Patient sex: F
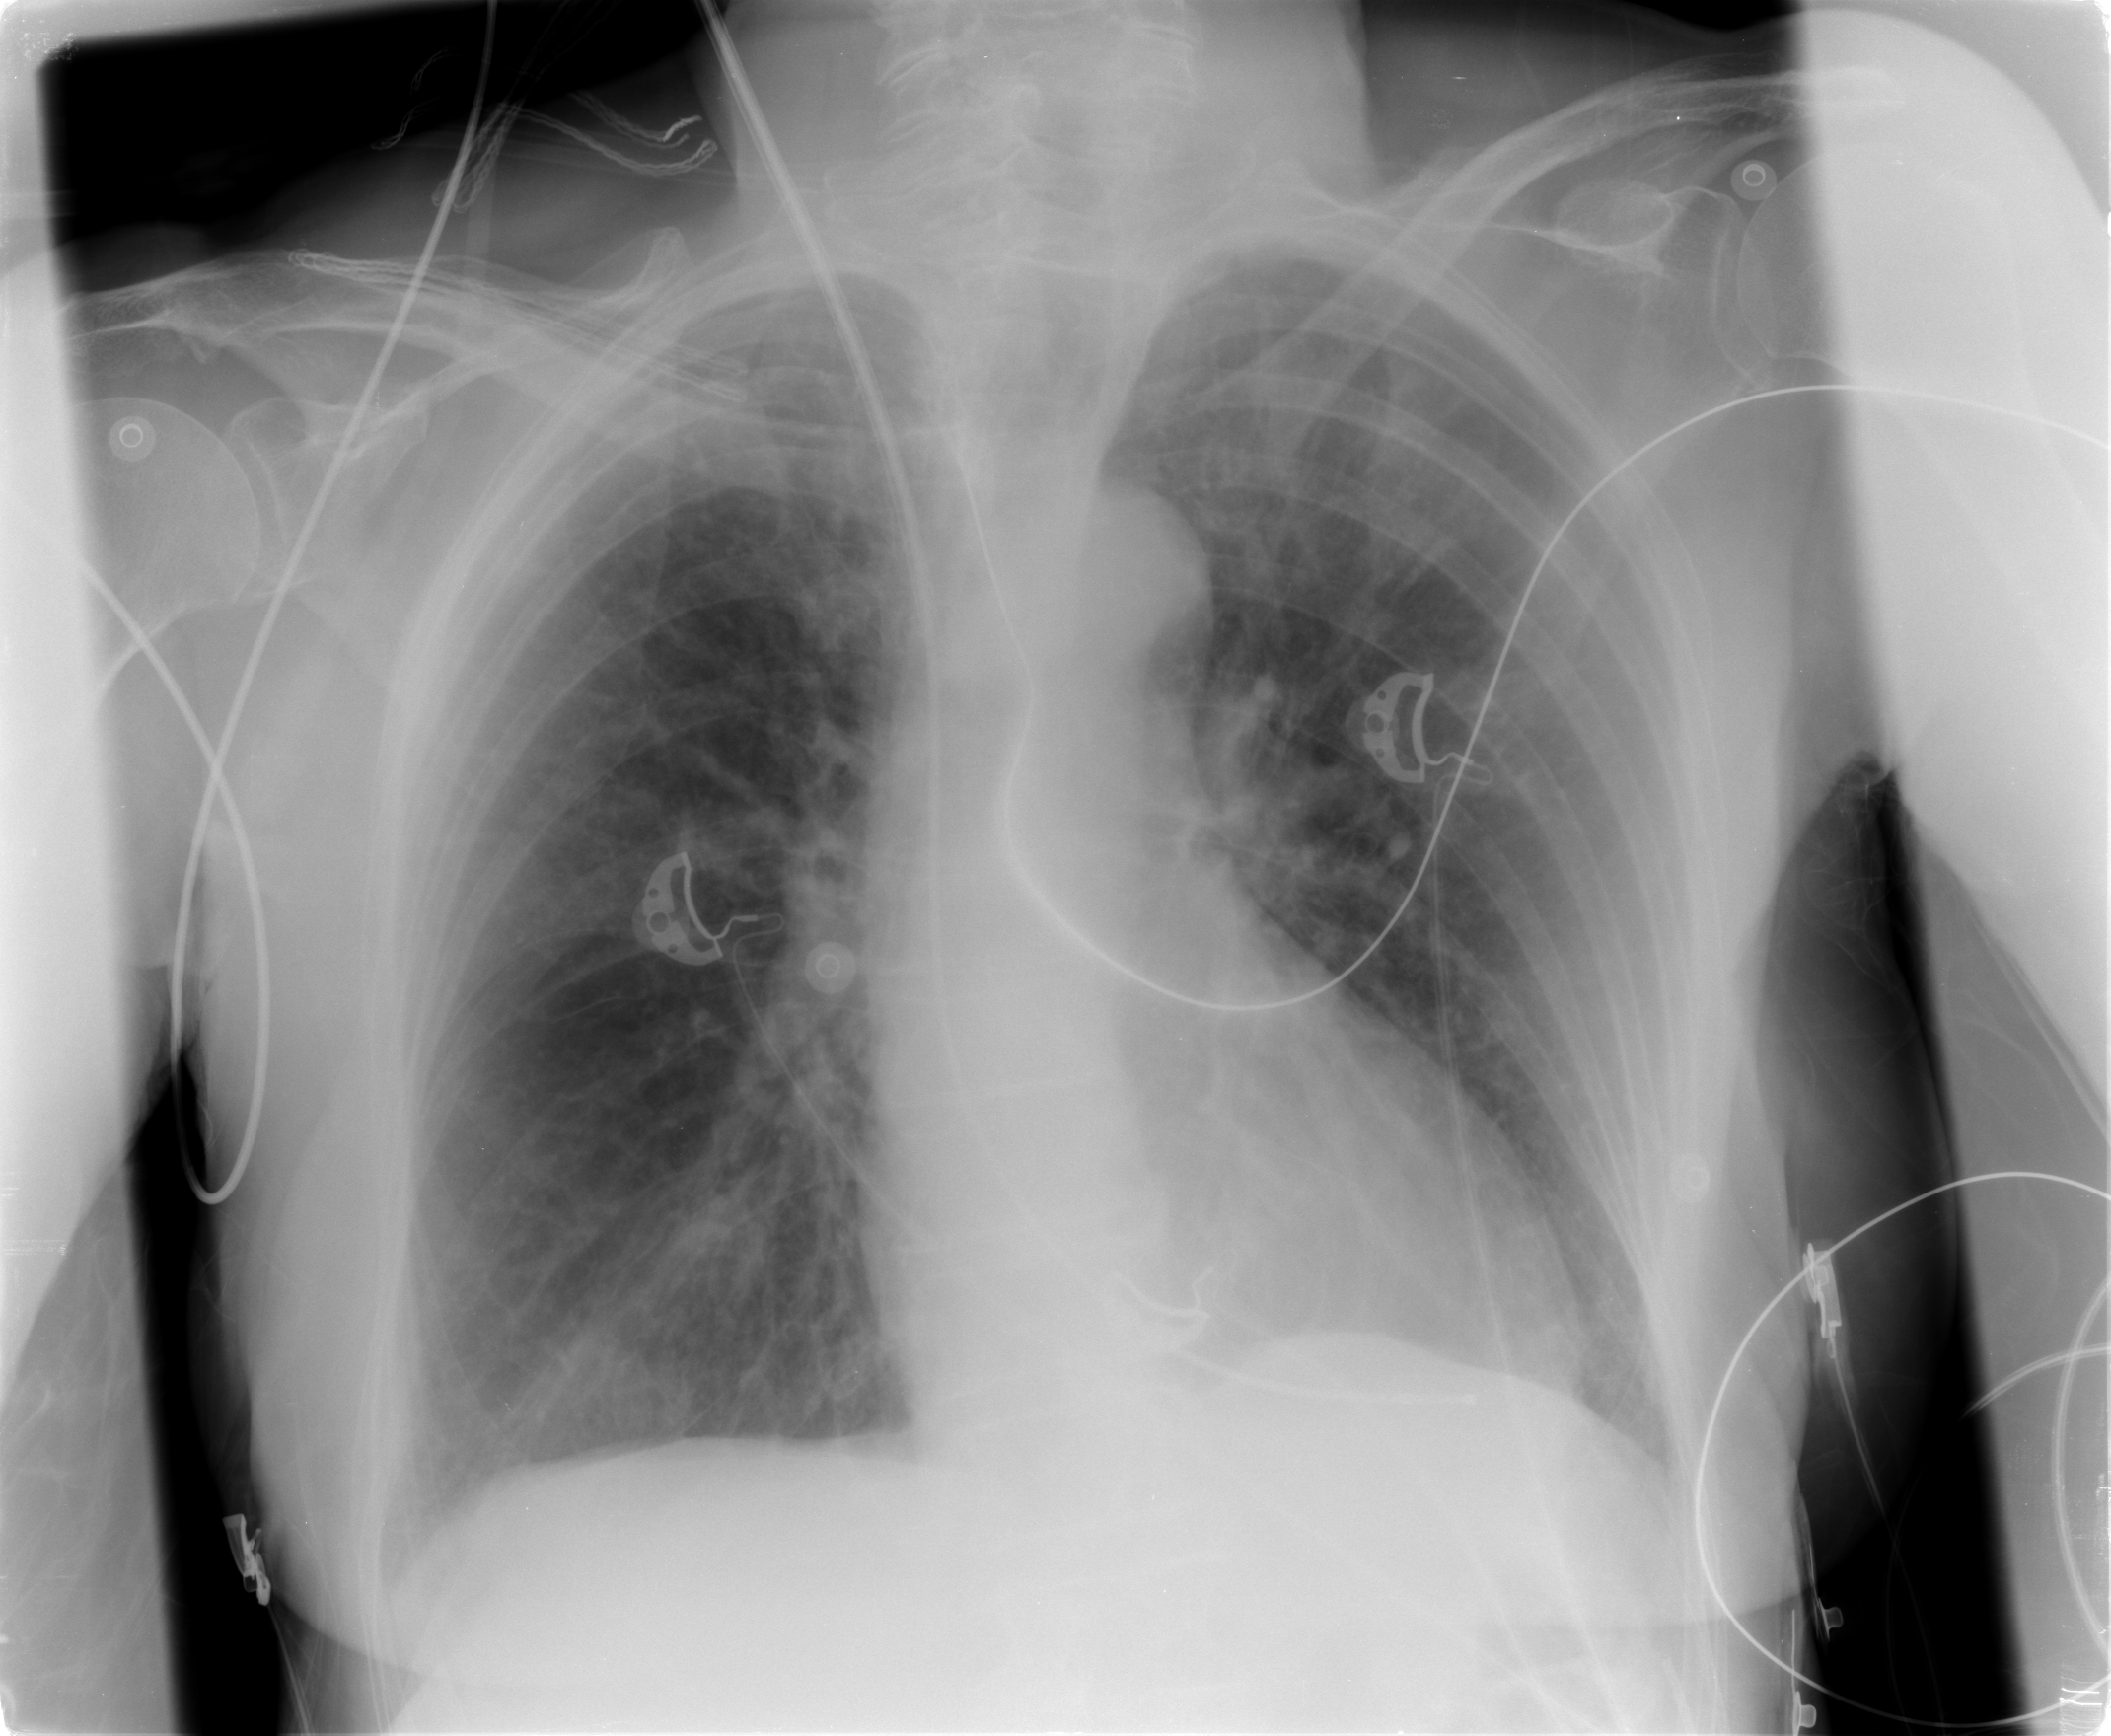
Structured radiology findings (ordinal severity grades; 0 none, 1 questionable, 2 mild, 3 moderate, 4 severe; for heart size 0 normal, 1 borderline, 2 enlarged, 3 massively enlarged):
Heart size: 0
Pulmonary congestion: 2
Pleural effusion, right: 2
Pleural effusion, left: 0
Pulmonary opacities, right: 0
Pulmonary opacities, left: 0
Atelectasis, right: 2
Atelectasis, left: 0